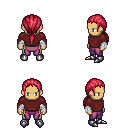
a pixel art fantasy rpg character, male body template, human, tanned skin, maroon long-sleeve shirt, magenta pants, ruby red ponytail hairstyle, white cloth bandages, metal boots, four views (front, back, left, right), 2x2 character sprite sheet, small pixel art, hard edges, no anti-aliasing